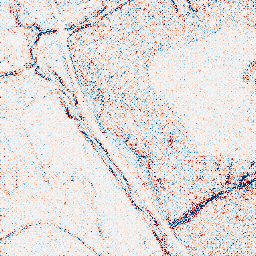
Category: edge_preserving
Decomposition family: bilateral
Decomposition parameters: d: 5
sigma_color: 75
sigma_space: 50
Upsampling method: regularized
Upsampling parameters: scale: 2
lambda_reg: 0.1
Upsampling scale: 2